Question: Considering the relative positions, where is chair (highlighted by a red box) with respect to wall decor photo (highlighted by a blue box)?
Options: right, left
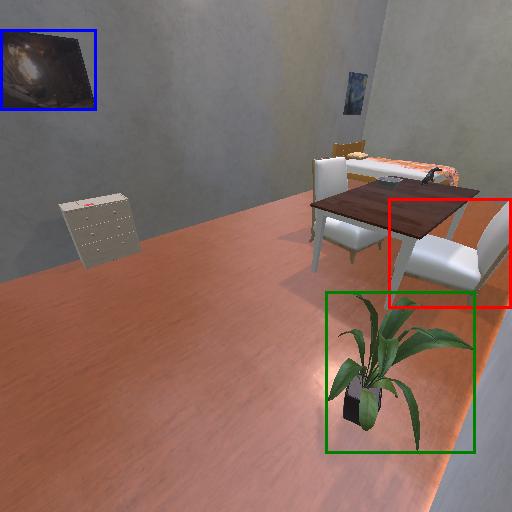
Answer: right